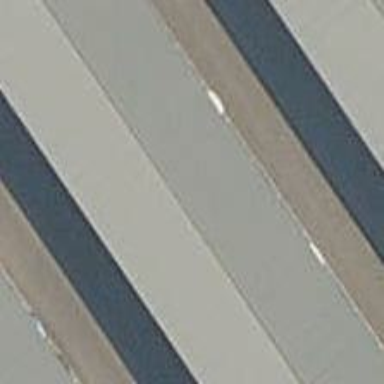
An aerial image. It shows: Carport building.